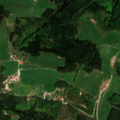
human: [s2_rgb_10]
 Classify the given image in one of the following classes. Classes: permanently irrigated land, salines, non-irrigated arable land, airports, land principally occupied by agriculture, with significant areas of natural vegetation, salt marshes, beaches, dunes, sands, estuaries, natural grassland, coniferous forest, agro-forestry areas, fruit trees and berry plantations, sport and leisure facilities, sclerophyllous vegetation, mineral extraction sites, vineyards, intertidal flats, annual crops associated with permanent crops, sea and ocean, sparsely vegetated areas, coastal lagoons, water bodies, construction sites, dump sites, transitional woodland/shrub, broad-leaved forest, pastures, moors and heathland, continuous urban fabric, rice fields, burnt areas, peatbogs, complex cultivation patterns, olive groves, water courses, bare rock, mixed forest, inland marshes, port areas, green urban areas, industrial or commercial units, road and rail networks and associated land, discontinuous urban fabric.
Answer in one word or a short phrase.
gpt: pastures, complex cultivation patterns, land principally occupied by agriculture, with significant areas of natural vegetation, coniferous forest, mixed forest